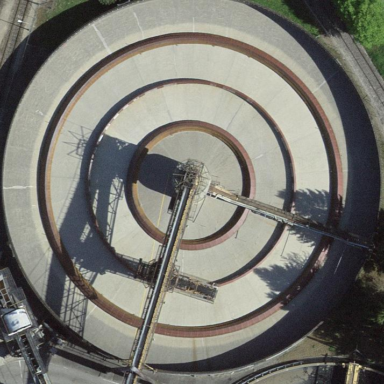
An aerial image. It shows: Building that serves as silo.